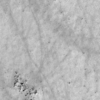
Label: not_dusty